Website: lowes
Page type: cart
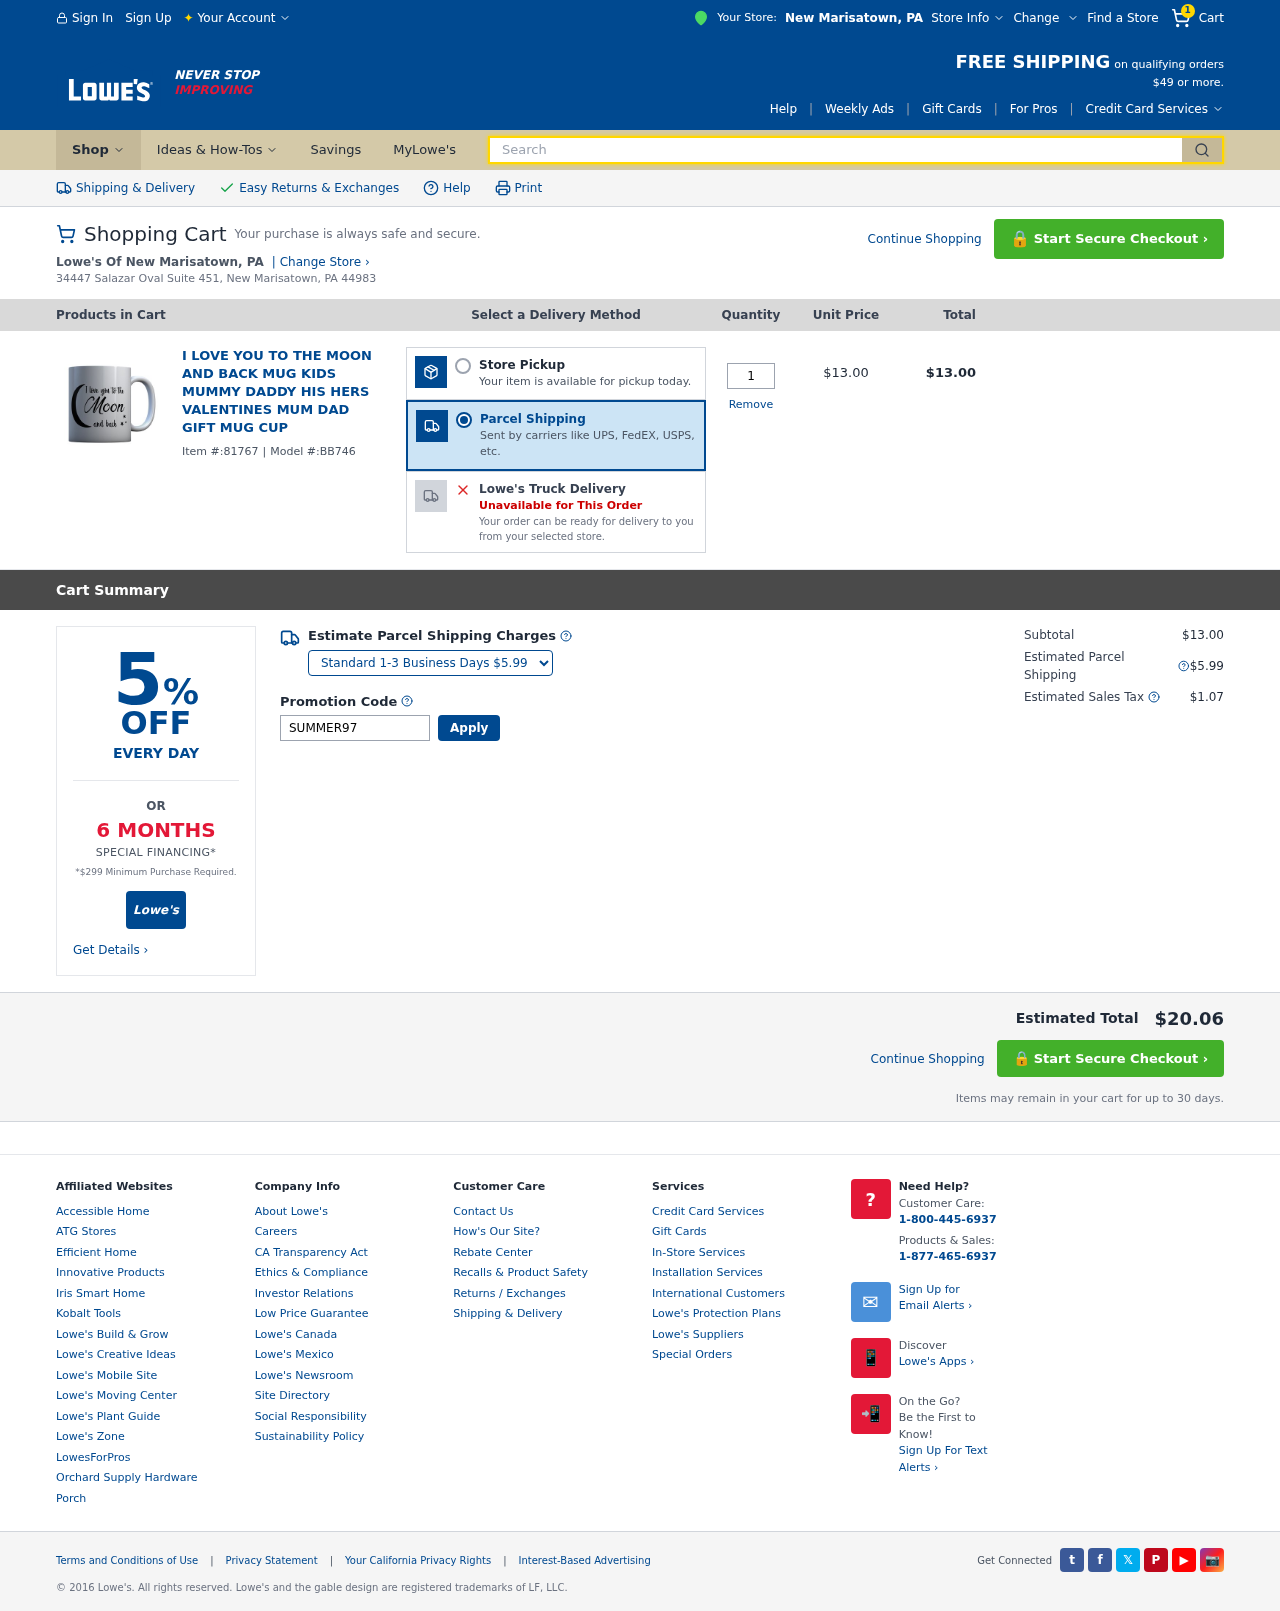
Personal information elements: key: PII_CITY
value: New Marisatown
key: PII_STATE_ABBR
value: PA
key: PII_STREET
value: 34447 Salazar Oval Suite 451
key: PII_CITY_STATE_ZIP
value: New Marisatown, PA 44983
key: PII_PROMO_CODE
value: SUMMER97
Product elements: key: PRODUCT1_NAME
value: I Love You To The Moon And Back Mug Kids Mummy Daddy His Hers Valentines Mum Dad Gift Mug Cup
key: PRODUCT1_PRICE
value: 13
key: PRODUCT1_QUANTITY
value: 1
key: PRODUCT1_ITEM_ID
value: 81767
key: PRODUCT1_MODEL_ID
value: BB746
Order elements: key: ORDER_NUM_ITEMS
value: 1
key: ORDER_ITEM_TOTAL
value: $13.00
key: ORDER_SUBTOTAL
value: $13.00
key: ORDER_SHIPPING_COST
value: $5.99
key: ORDER_TAX
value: $1.07
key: ORDER_TOTAL
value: $20.06
Search elements: key: HEADER_SEARCH
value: Search